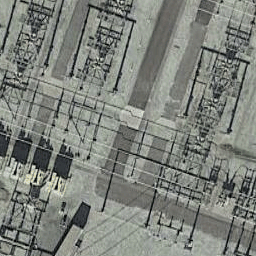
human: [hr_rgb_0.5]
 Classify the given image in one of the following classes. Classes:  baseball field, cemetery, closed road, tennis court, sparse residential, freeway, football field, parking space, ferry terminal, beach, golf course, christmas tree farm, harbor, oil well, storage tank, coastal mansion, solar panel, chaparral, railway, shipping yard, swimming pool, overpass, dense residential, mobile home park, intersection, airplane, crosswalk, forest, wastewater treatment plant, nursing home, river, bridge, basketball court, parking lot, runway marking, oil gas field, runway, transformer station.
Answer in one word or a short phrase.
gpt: transformer station